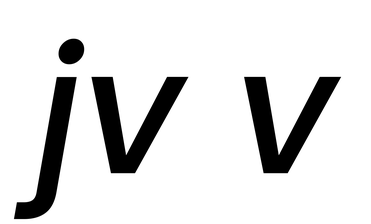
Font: Poppins-MediumItalic